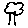
Label: tree